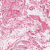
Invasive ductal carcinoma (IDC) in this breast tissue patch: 0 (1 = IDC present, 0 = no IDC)